Interaction volume radius: 5 \u00c5
Interaction volume height: 35 \u00c5
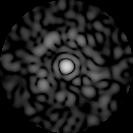
Disorder parameter: 0.79